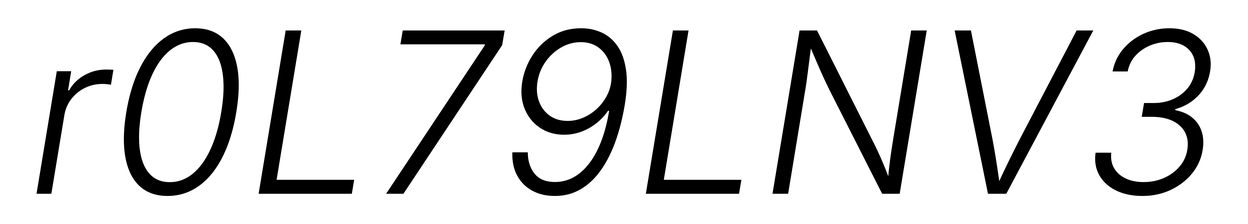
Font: Inter-Italic_Light_Italic